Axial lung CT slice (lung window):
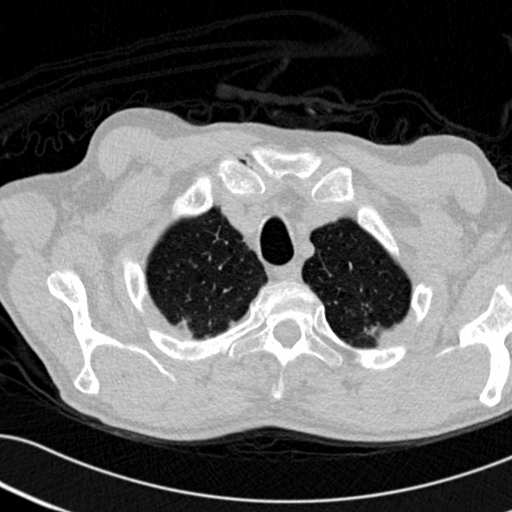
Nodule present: no